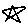
Label: star